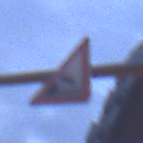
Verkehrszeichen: Ufer
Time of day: Night
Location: Outdoor (Urban)
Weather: PartlyCloudy
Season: NotSpecified
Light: Artificial